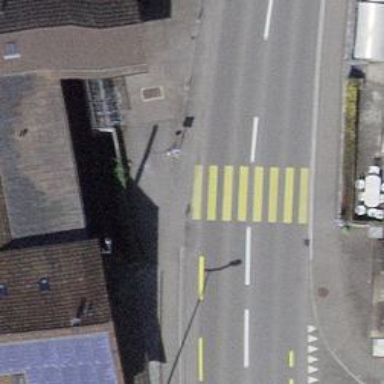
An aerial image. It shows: Marked crossing on the road.